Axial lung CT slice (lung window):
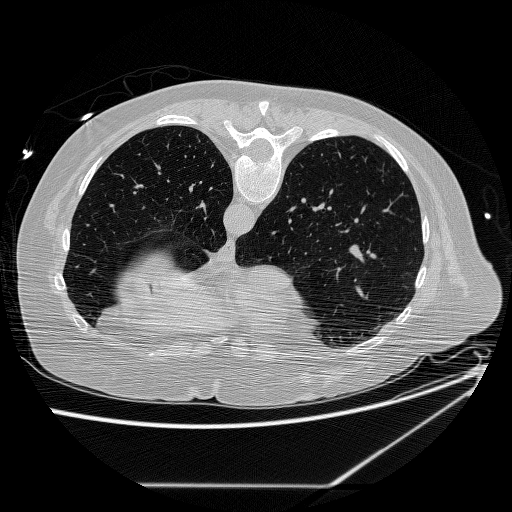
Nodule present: no